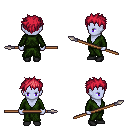
a pixel art fantasy rpg character, female body template, dark elf, purple skin, green robe, teal pants, ruby red bedhead hairstyle, black shoes, spear, four views (front, back, left, right), 2x2 character sprite sheet, small pixel art, hard edges, no anti-aliasing